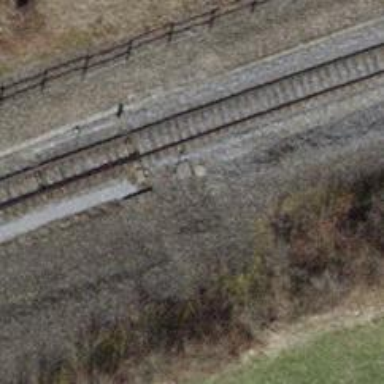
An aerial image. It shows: Railway switch.